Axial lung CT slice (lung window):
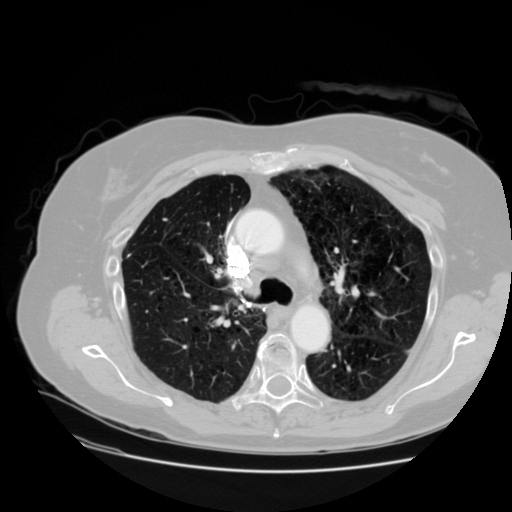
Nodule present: no